Question: What is the difference between the 'TimeSpan' private field 'startTimeStamp' and the 'DateTime.Ticks' property? Is there an easy way to retrieve the 'startTimeStamp' (without using reflection) ?

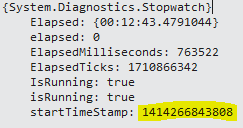
Answer: 'startTimeStamp' is a long, it's not a 'TimeSpan' and it's not necessarily 'DateTime.Ticks'.
It will be the time the 'StopWatch' was started, which will be the time based on a high performance counter, or 'DateTime.Ticks' if no high performance counter is available.
You can get the current value for what 'startTimeStamp' is generated from by calling 'Stopwatch.GetTimeStamp()' static method.
The 'startTimeStamp' is not directly exposed but you can calculate it by calling
'''
Stopwatch.GetTimeStamp() - stopwatch.GetRawElapsedTicks()
'''